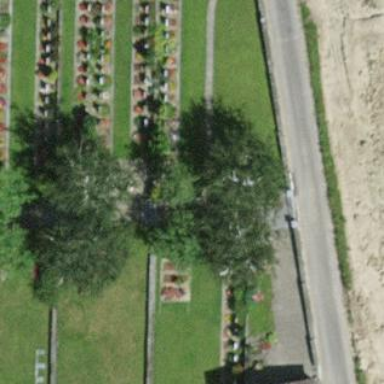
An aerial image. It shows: Cemetery.